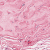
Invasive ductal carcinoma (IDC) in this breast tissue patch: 0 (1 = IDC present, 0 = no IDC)